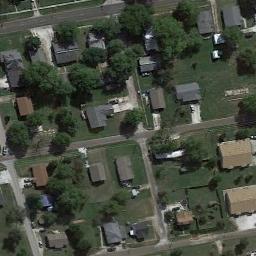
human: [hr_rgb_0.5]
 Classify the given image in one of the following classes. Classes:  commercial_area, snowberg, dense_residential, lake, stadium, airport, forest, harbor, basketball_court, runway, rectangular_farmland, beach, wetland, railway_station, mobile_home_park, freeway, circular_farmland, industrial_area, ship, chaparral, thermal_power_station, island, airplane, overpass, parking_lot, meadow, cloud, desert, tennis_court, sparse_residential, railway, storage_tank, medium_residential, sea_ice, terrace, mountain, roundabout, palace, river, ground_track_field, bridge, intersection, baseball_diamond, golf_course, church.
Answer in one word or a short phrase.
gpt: medium_residential